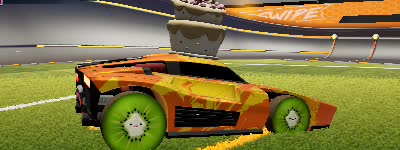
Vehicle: breakout